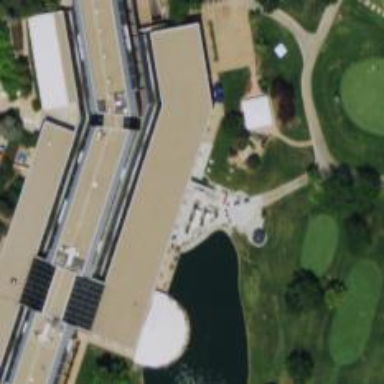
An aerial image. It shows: Clubhouse part of building for golf.